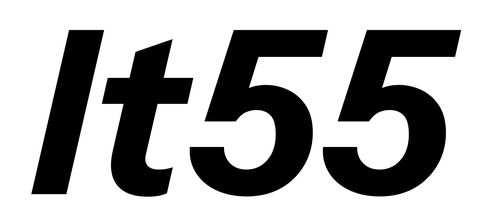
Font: InstrumentSans-Italic_Bold_Italic